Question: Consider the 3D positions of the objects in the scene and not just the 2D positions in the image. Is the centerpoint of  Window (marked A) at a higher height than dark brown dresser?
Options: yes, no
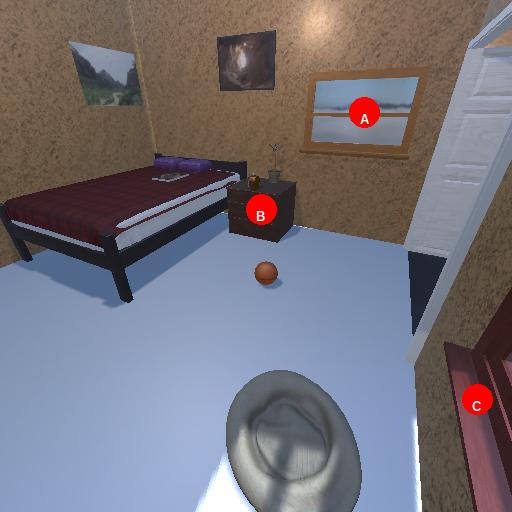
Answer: yes